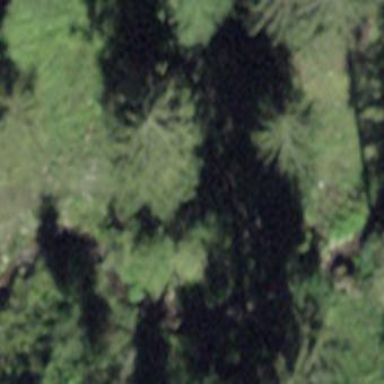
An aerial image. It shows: Forest area.